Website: slack
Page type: billing-address
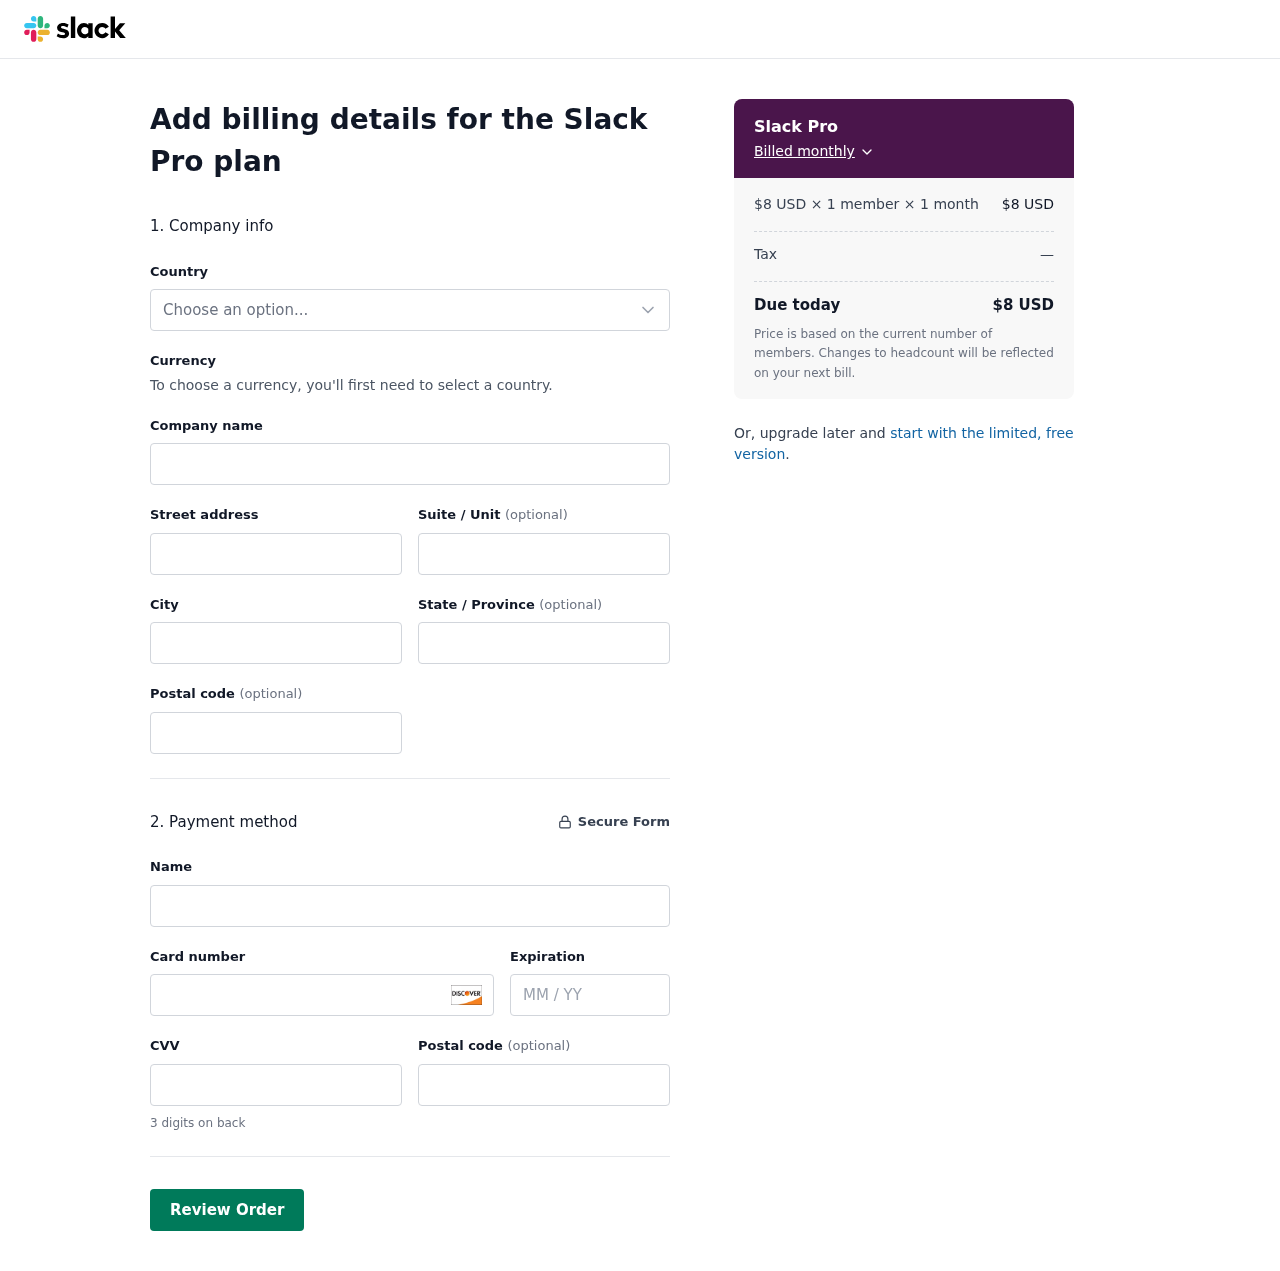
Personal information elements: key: PII_CARD_CVV
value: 252
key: PII_CARD_EXPIRY
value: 10/30
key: PII_CARD_NUMBER
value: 6011 9191 8978 6440
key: PII_CITY
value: Rachelmouth
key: PII_COUNTRY
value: United States
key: PII_FULLNAME
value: Sherri King
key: PII_POSTCODE
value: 30225
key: PII_POSTCODE2
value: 35156
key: PII_STATE
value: Louisiana
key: PII_STREET
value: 592 Baker Valley
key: PII_STREET2
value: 30853 Garcia Isle
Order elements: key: ORDER_PLAN_PRICE
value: $8 USD
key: ORDER_NUM_MEMBERS
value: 1 member
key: ORDER_NUM_MONTHS
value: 1 month
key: ORDER_SUBTOTAL
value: $8 USD
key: ORDER_TAX
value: —
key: ORDER_TOTAL
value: $8 USD